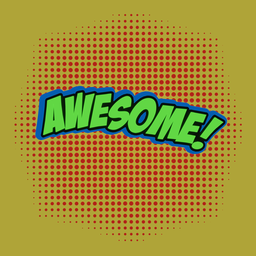
Label: decoration